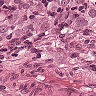
Metastatic tissue present: yes